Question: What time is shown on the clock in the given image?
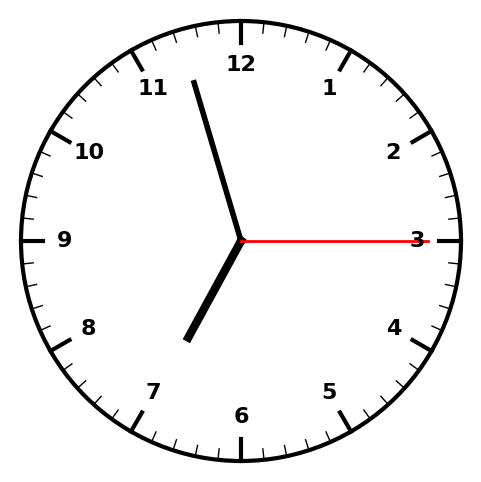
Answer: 06:57:15